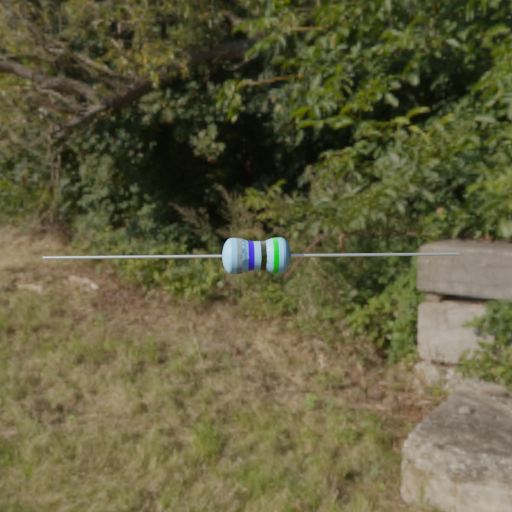
Resistor colour bands (in order): gray, blue, black, green